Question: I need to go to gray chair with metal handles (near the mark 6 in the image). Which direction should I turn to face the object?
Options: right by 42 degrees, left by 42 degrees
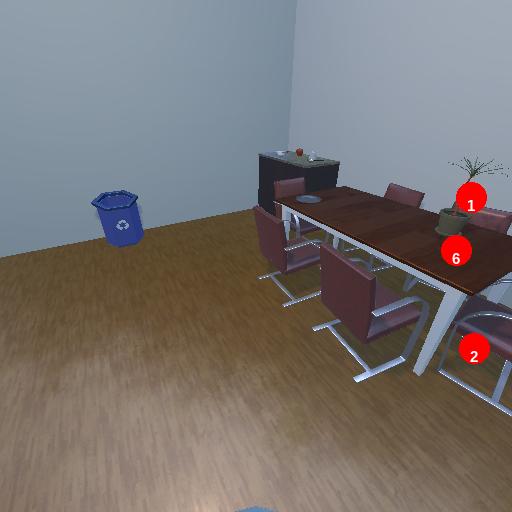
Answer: right by 42 degrees